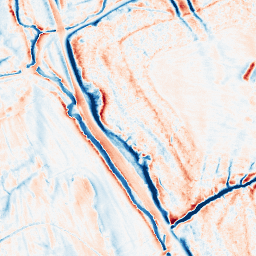
Category: classical
Decomposition family: gaussian_anisotropic
Decomposition parameters: sigma_x: 5
sigma_y: 2
Upsampling method: bicubic
Upsampling parameters: scale: 8
Upsampling scale: 8